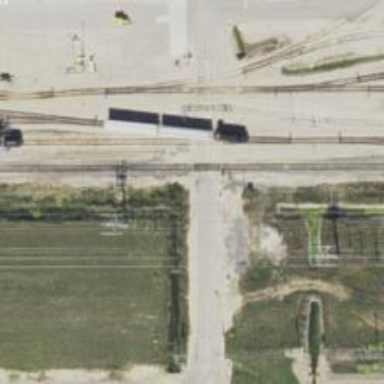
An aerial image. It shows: Railway yard in service.